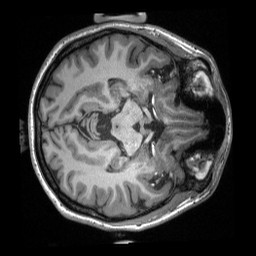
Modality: T1w
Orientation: axial
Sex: female